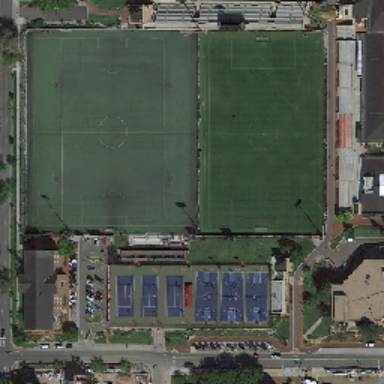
Two playgrounds and six table tennis balls are side by side .